Question: I seem to be having issues with Blend.
When I launch the application I don't seem to have support for XAML:

Anybody who ran in this issue?
I've tried adding 'VisualStudioVersion' = '11.0' to the System Environment variables, but no luck :(
I have Windows 7 x64 SP1 (legal!).
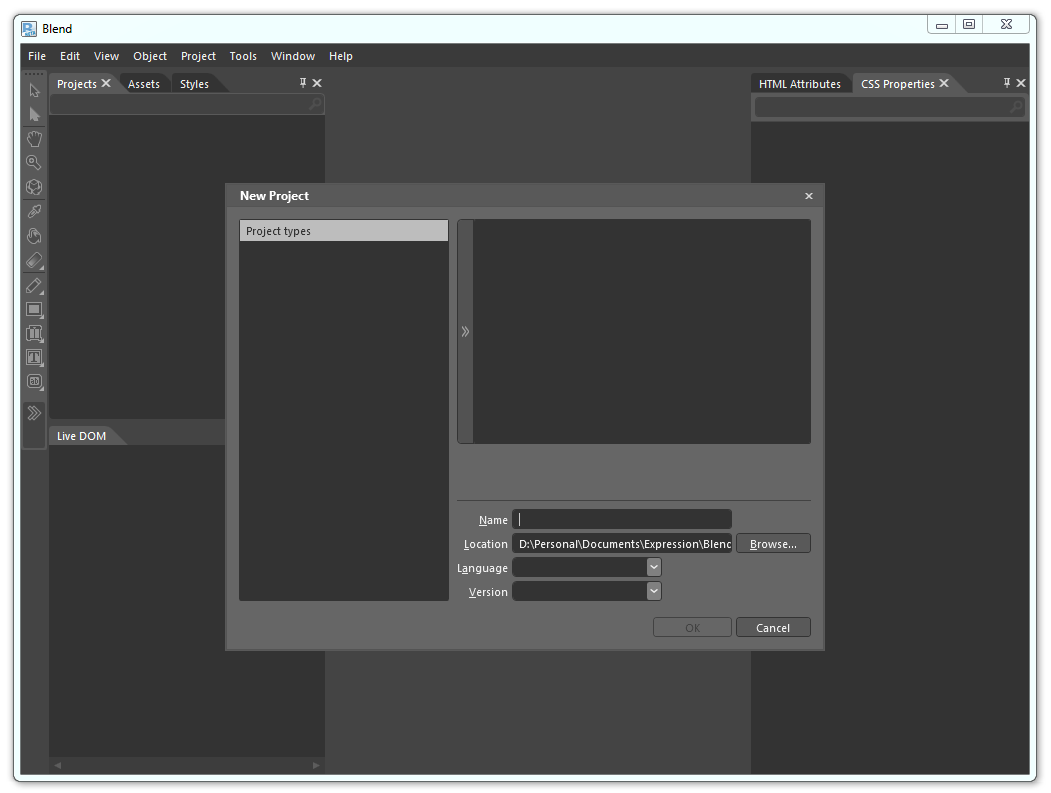
Answer: The Blend for Visual Studio 11 Beta only supports Metro style applications (both XAML and HTML). These projects can only be designed on Windows 8.